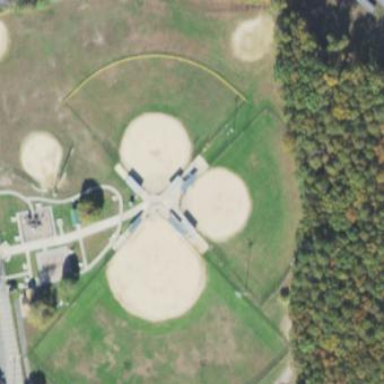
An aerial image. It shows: Baseball pitch for leisure land activities.